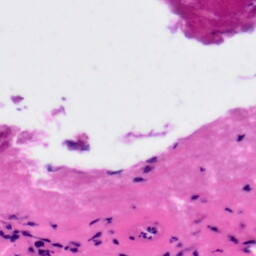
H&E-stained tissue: Tonsil